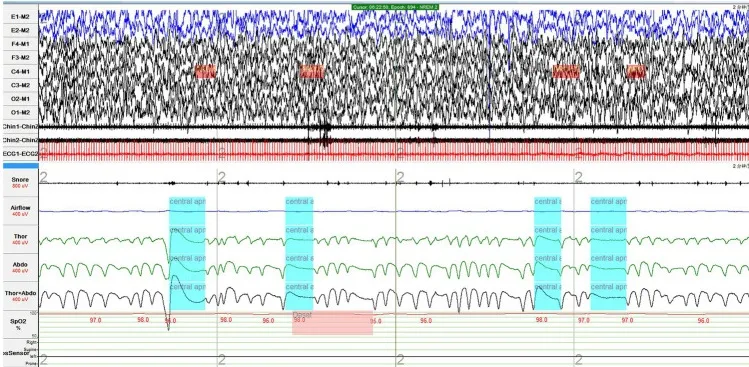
Obstructive hypopnea and central sleep apnea in the diagnostic PSG. (B) In the second half of the night, severe central sleep apnea events were observed after she wore an oropharyngeal airway.
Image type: electrography (eeg)